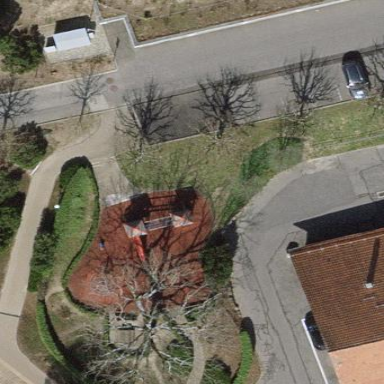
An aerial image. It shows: Playground area for leisure activities on the land.